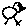
Label: bird